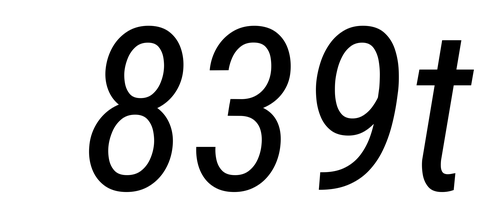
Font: Roboto-Italic_Condensed_Italic